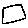
Label: square